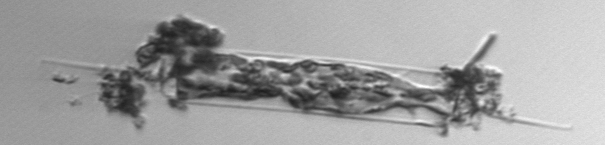
Label: Ditylum_brightwellii